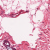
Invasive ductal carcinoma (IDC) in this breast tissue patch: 0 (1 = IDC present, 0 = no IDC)